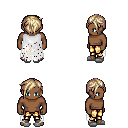
a pixel art fantasy rpg character, male body template, human, dark skin, white tattered cape, gold greaves, white blonde pixie cut hairstyle, white slippers, four views (front, back, left, right), 2x2 character sprite sheet, small pixel art, hard edges, no anti-aliasing